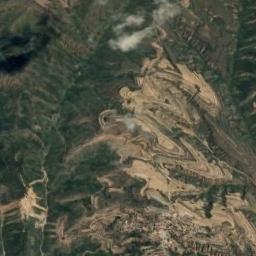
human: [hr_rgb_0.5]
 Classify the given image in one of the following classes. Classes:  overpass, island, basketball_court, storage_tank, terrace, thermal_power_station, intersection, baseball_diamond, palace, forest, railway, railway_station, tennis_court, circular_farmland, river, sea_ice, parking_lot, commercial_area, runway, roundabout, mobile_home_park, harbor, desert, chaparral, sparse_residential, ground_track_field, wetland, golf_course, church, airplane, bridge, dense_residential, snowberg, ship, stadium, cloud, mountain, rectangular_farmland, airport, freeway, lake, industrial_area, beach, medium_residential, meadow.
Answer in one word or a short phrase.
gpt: mountain